Question: I am trying to create a website where I have .wrapper that runs vertical along the middle of the page, and .banner that spreads horizontal near the top of the page. The .banner will contain a 1600x400 image along with some links. What I am trying to do is create an effect where the banner will 'run off' the page. To do this, I want the horizontal scroll bar to only appear when the browser width is less then .wrapper width. I am trying to achieve the effect of something like the <URL> where the horizontal scrollbars only appear when the browser width is less then the content and not the banner.
Image of what I want:
>
Requirements:
- - -
I saw this <URL> that is similar to mine but it was not solved. I tried a few of the suggested solutions but it did not help me.
Code: <URL>
'''
<div class="wrapper">
<div class="banner">
<img src="http://www.placehold.it/1600x400">
</div>
</div>
.wrapper {
width: 960px;
margin: 0 auto;
background: #ccffff;
height: 800px;
padding-top: 50px;
}
'''
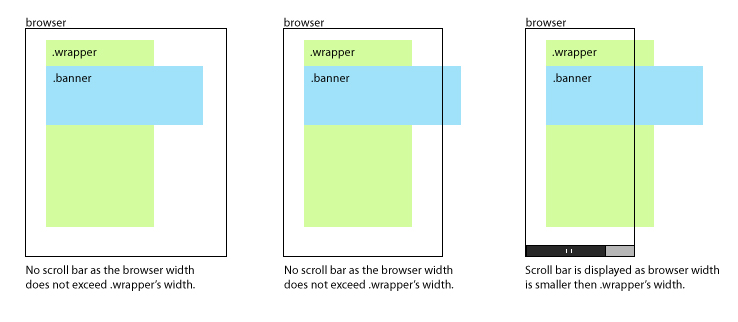
Answer: Maybe try
'''
.wrapper {
min-width: 960px;
overflow-x:auto;
width: 100%;
}
'''
This will allow the width to of the '.wrapper' to stretch greater than 960px, but once it hits 959px, it'll add the scrollbar.